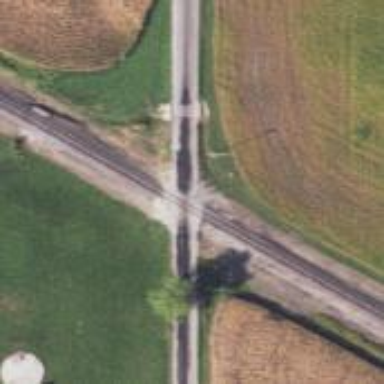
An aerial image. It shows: Railway level crossing.